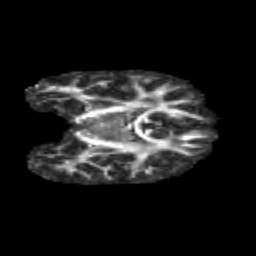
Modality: FA
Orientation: coronal
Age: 10
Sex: female
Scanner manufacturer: siemens
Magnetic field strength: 3 T
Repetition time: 3.8 s
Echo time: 0.07 s